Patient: sex F, age 67
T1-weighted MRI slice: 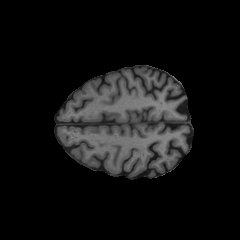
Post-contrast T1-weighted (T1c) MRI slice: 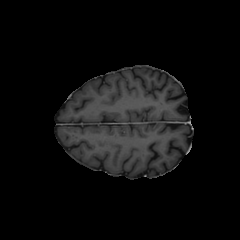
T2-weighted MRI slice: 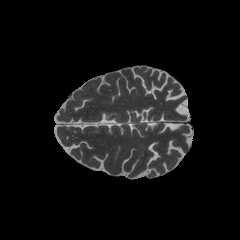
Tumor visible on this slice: no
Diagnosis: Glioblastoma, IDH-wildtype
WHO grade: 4